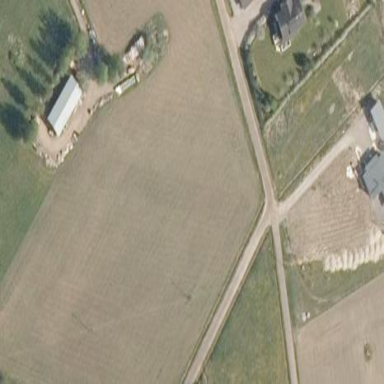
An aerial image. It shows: Farmyard area.